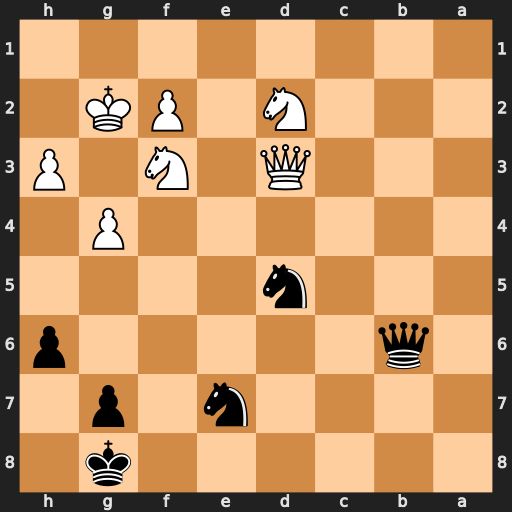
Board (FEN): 6k1/4n1p1/1q5p/3n4/6P1/3Q1N1P/3N1PK1/8
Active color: b
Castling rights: -
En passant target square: -
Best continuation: Nf4+ Kg3 Nxd3